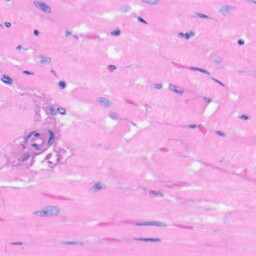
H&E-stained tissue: Heart